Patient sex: F
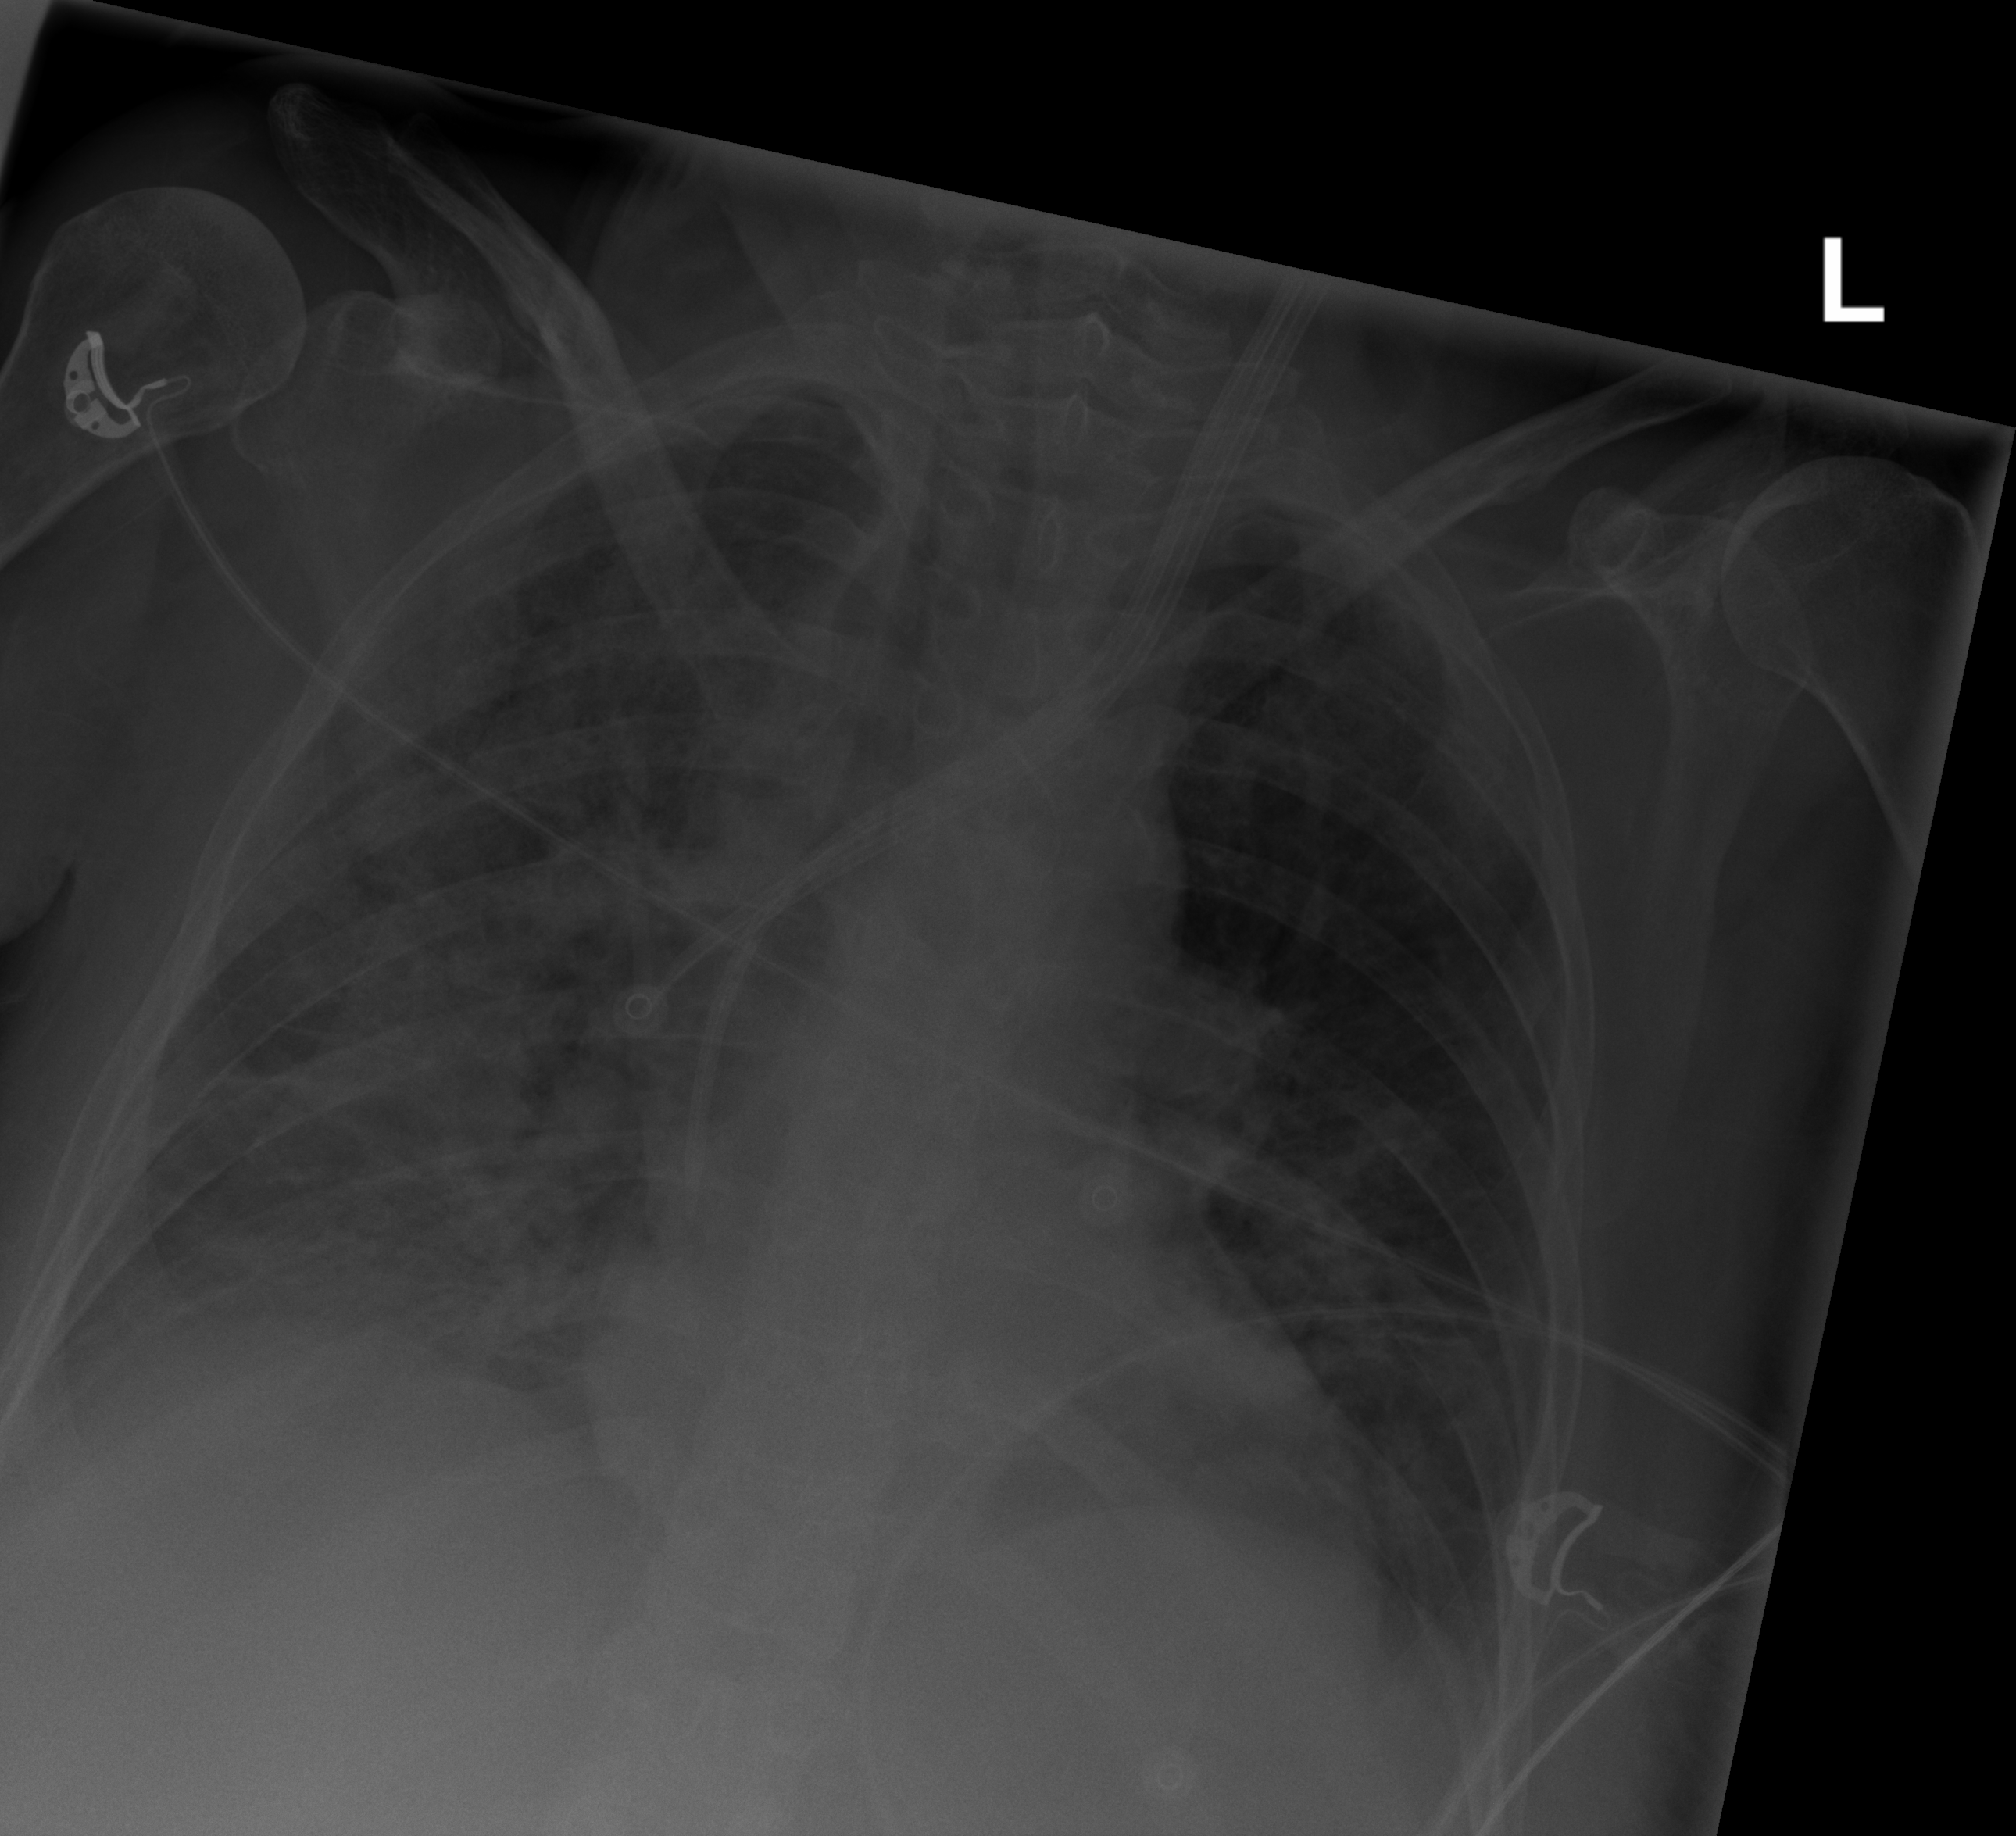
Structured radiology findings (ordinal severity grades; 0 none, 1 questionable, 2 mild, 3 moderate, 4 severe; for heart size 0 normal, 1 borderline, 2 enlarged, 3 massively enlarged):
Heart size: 0
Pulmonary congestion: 3
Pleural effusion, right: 2
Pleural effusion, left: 0
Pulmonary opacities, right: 3
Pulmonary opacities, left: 2
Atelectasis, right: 2
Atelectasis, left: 2